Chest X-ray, AP view. Patient: 62 years old, sex M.
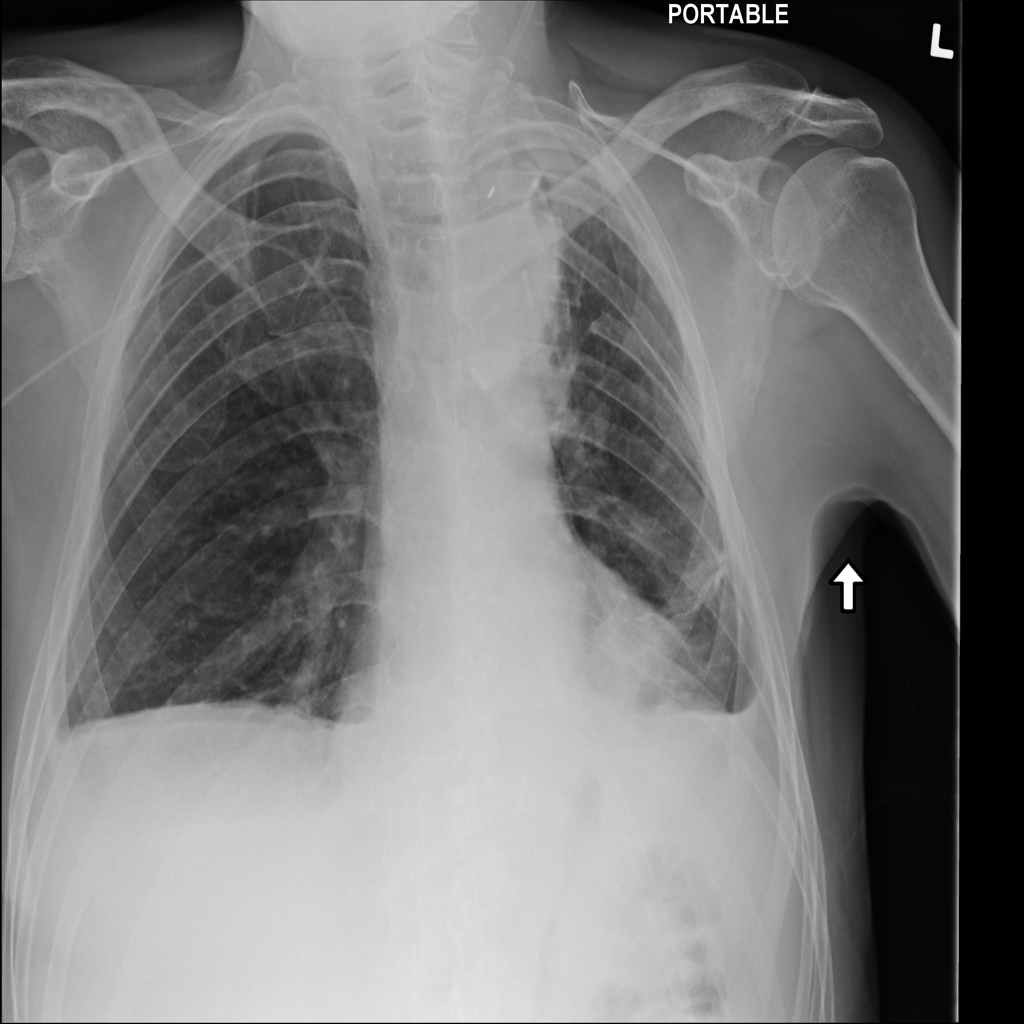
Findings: Mass, Pleural_Thickening